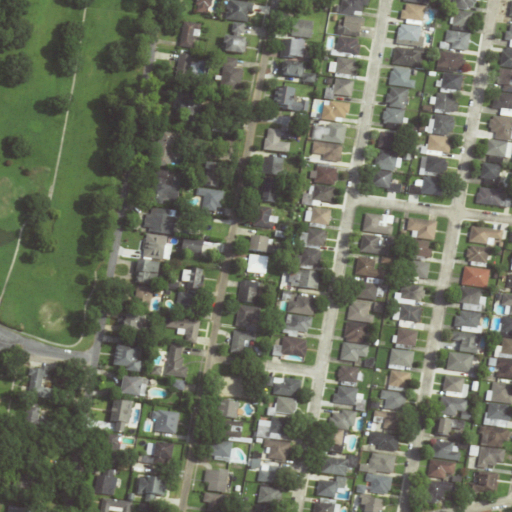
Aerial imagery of cape in Louisiana named Twelvemile Point containing low intensity development, medium intensity development, open development, and high intensity development